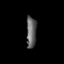
Tissue: lung
Cell type: Endothelial cells
Senescence score: 0.1834
Nuclear area (px): 306
Mean DAPI intensity: 99.373